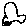
Label: car